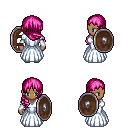
a pixel art fantasy rpg character, female body template, human, dark skin, underdress, white pants, pink right-swept hairstyle, white cloth bracers, white slippers, shield, four views (front, back, left, right), 2x2 character sprite sheet, small pixel art, hard edges, no anti-aliasing